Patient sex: M
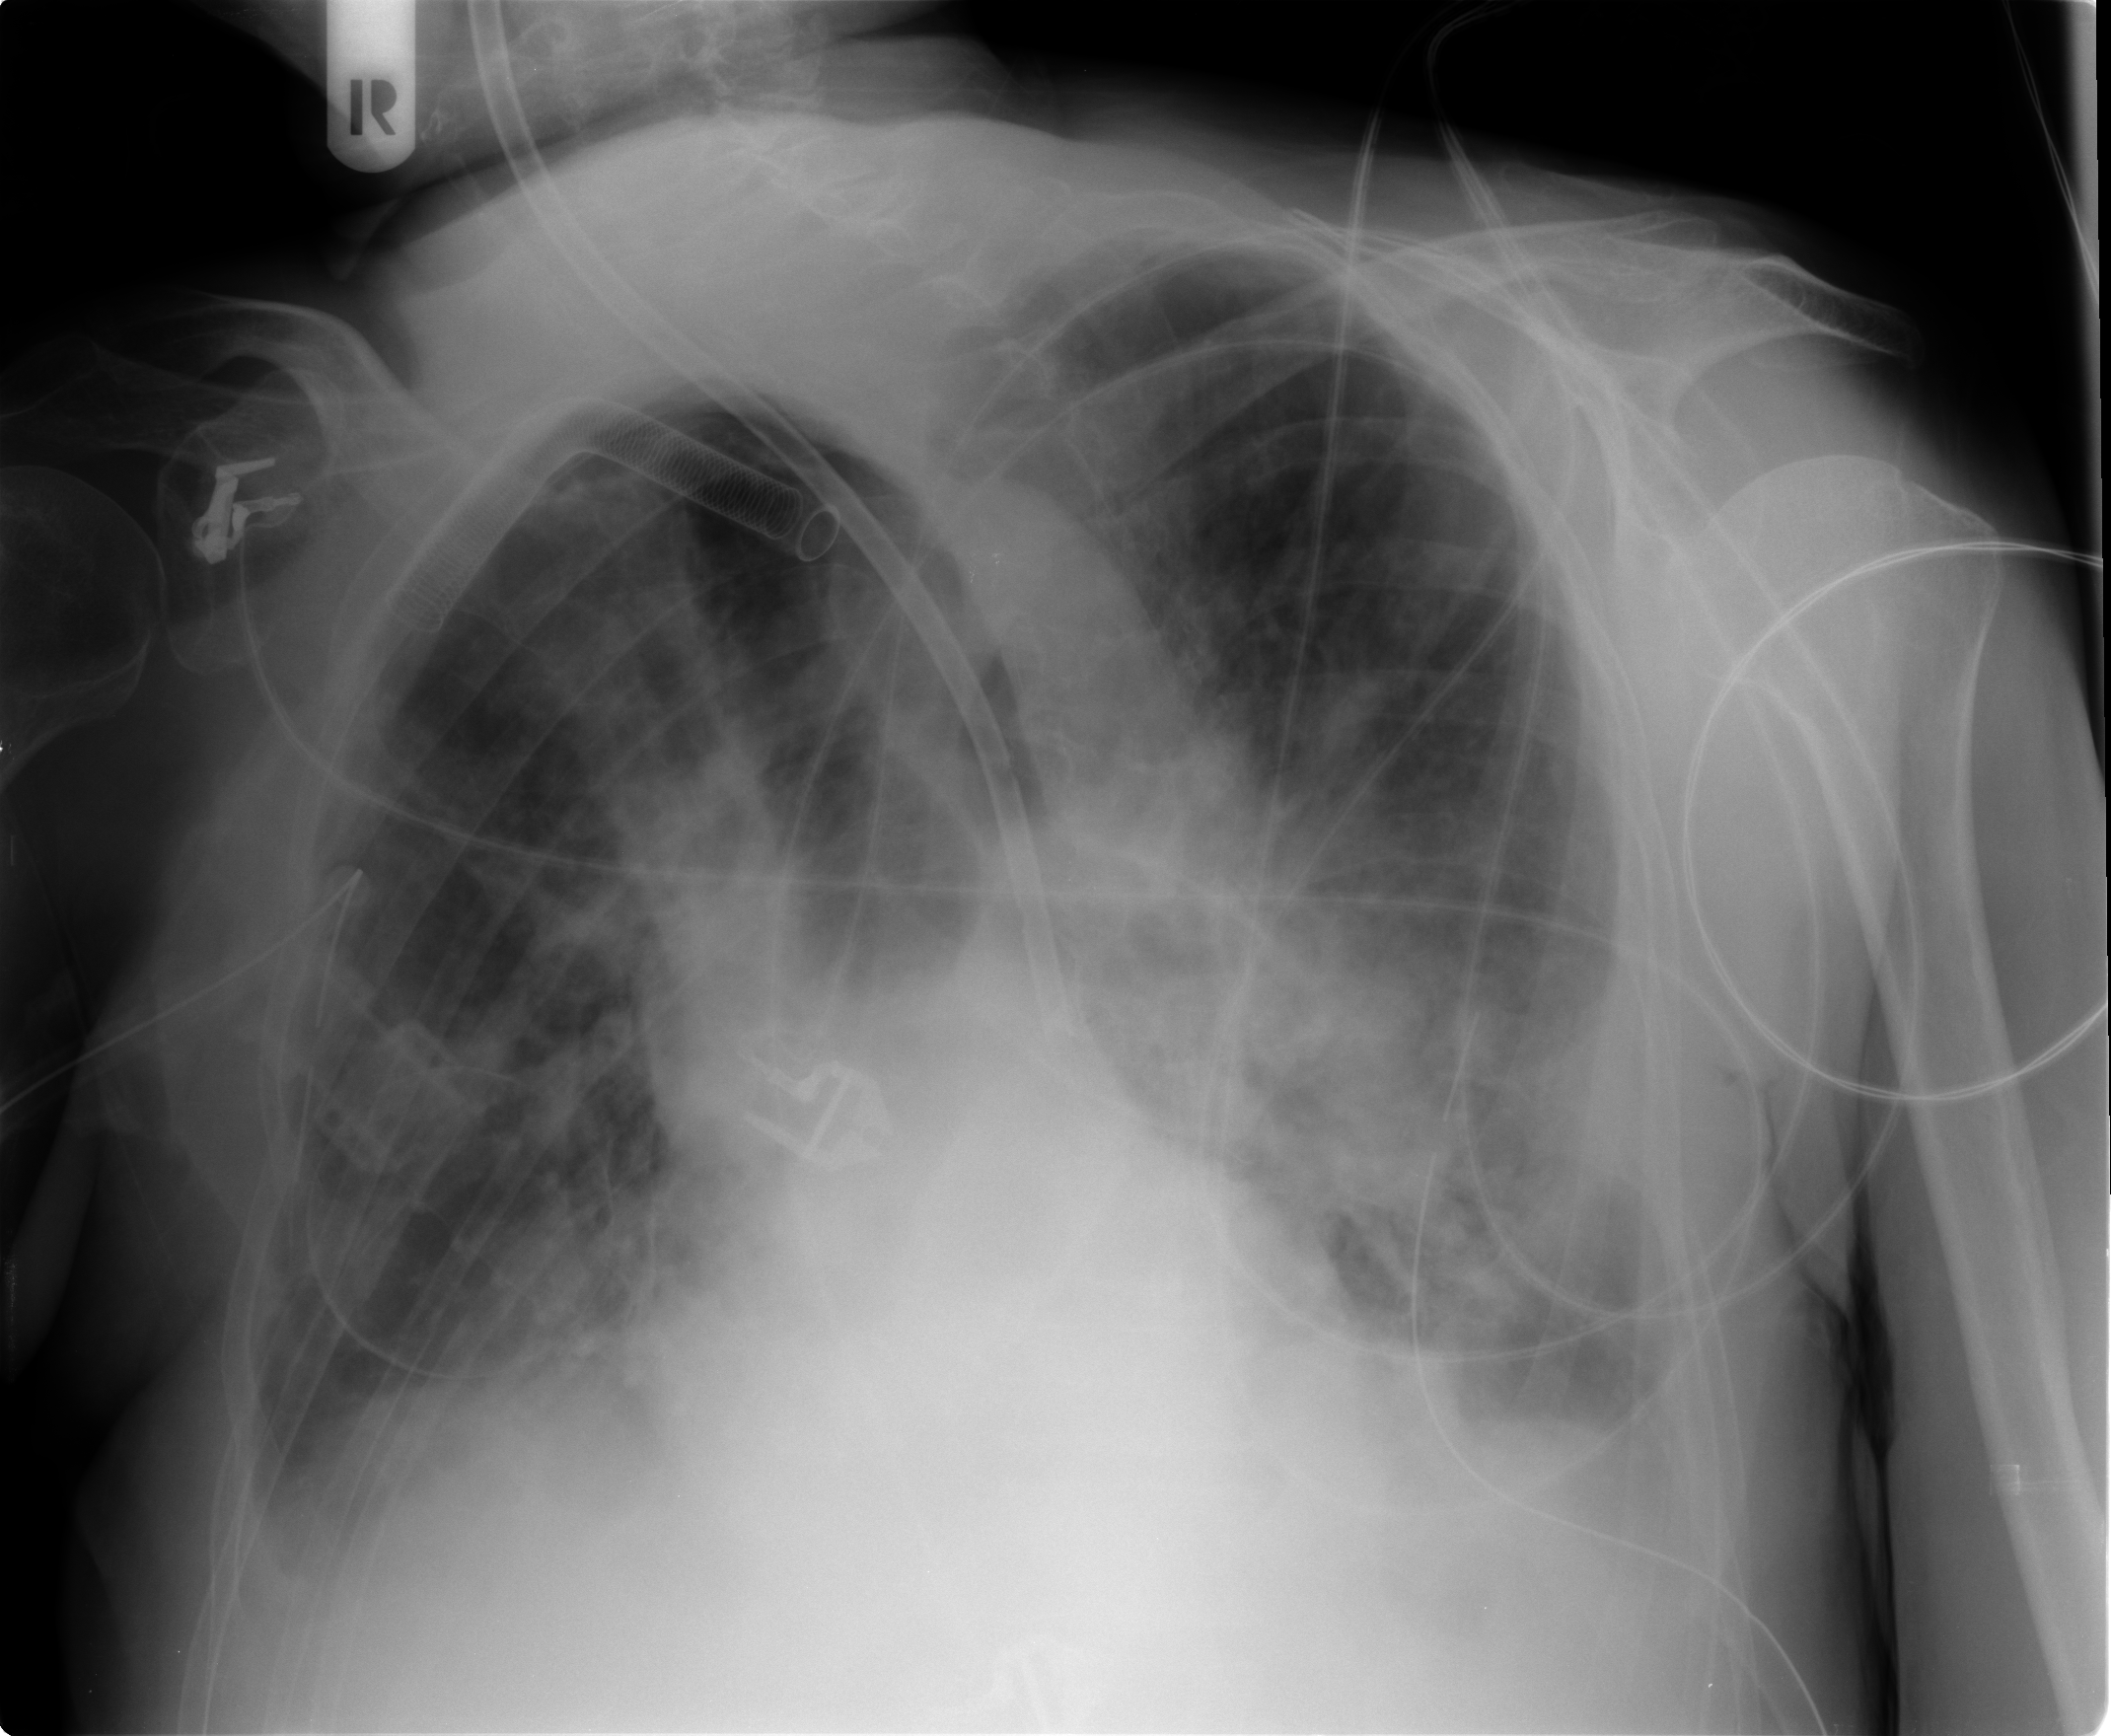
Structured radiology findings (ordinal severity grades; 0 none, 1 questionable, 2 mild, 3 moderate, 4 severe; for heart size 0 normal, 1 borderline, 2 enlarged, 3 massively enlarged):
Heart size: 0
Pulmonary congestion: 2
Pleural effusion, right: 3
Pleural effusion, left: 2
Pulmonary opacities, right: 2
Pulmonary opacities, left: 2
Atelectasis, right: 3
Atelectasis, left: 2